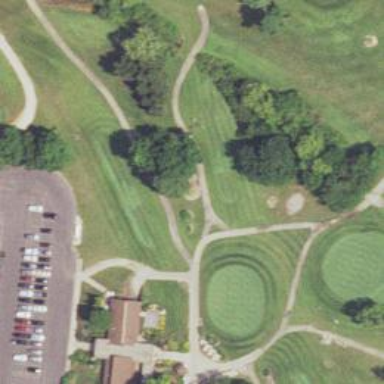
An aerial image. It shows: Service road used as golf cart path.